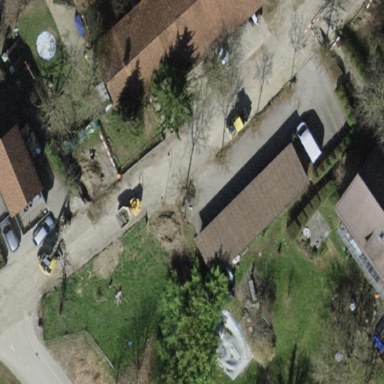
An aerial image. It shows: Garage building.